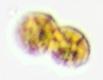
Label: Margalefidinium